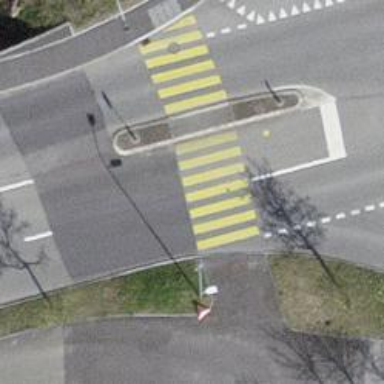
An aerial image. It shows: Uncontrolled crossing with zebra marking and crossing island.